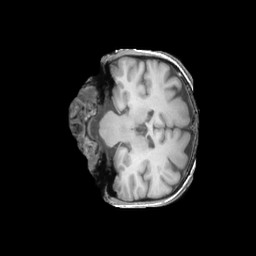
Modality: T1w
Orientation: coronal
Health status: ill
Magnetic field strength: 3 T